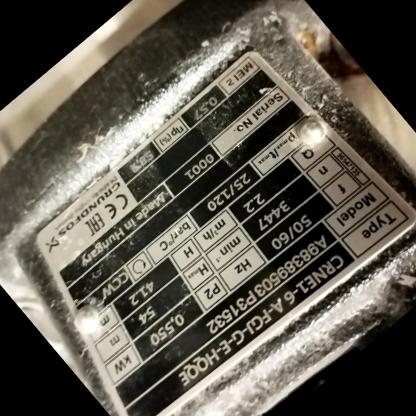
Klasa: tabliczka-znamionowa